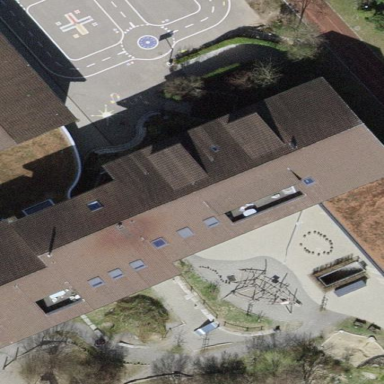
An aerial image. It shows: School building.